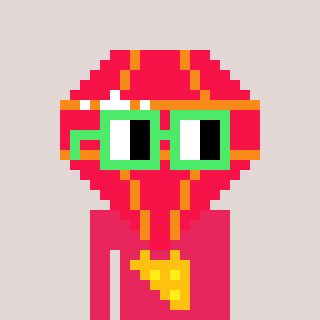
a pixel art character with square light green glasses, a red diamond-shaped head and a redpinkish-colored body on a warm background